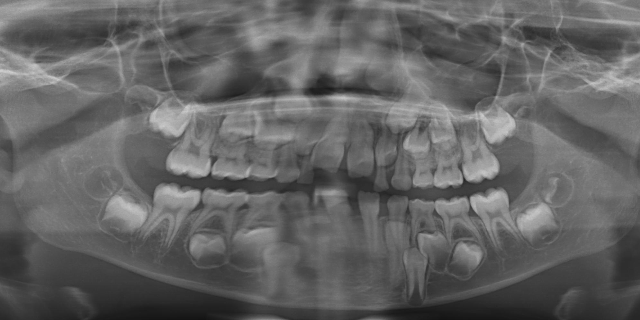
child